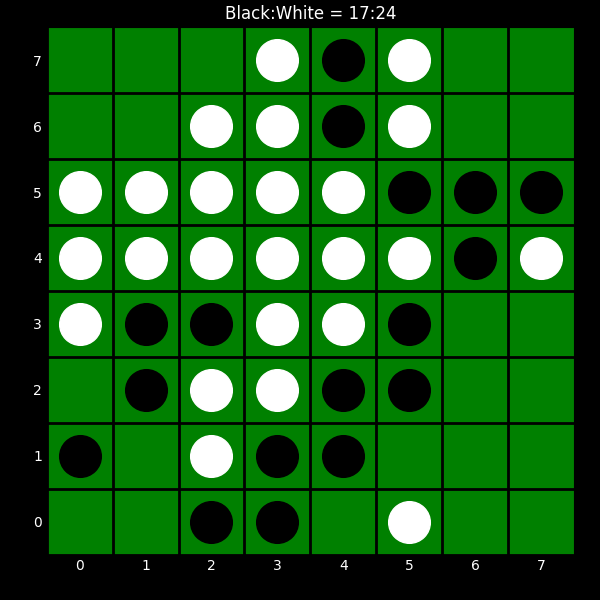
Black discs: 17
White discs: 24